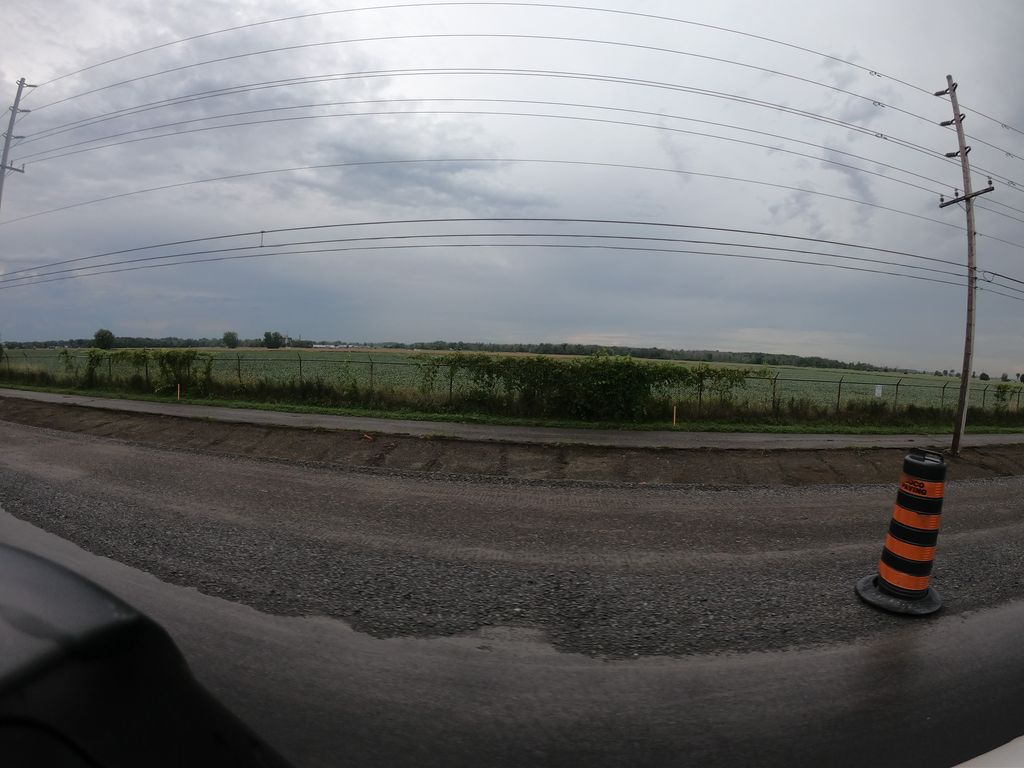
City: ottawa-gatineau